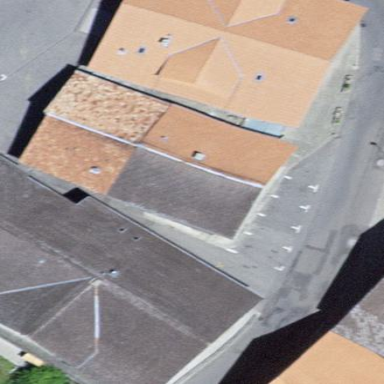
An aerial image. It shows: Community center building.